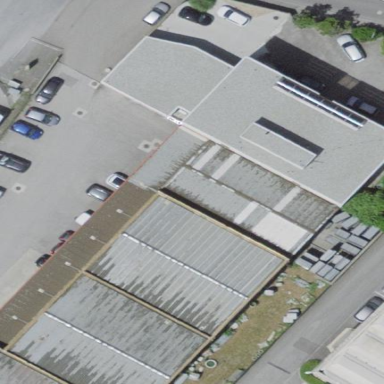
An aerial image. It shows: Industrial building.